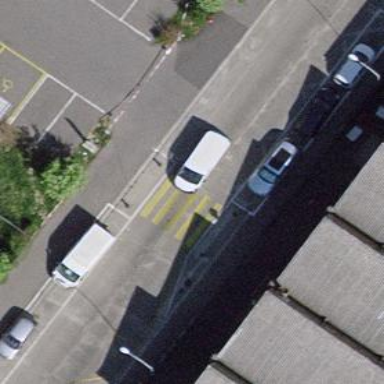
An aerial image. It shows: Zebra crossing for pedestrians.